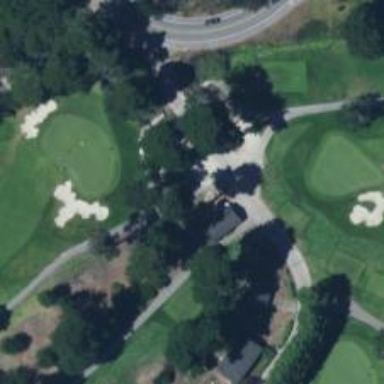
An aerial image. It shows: Service road used as golf cart path.